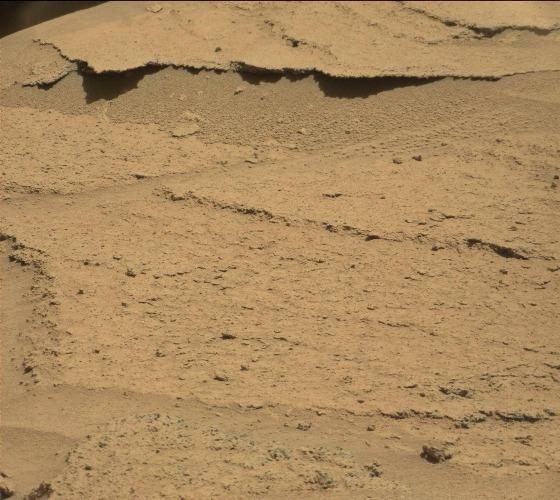
Terrain classes present: Bedrock, Gravel / Sand / Soil, Rock, Shadow